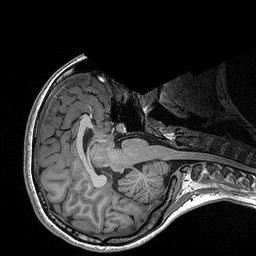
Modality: T1w
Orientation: axial
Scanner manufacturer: siemens
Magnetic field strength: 3 T
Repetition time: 2.3 s